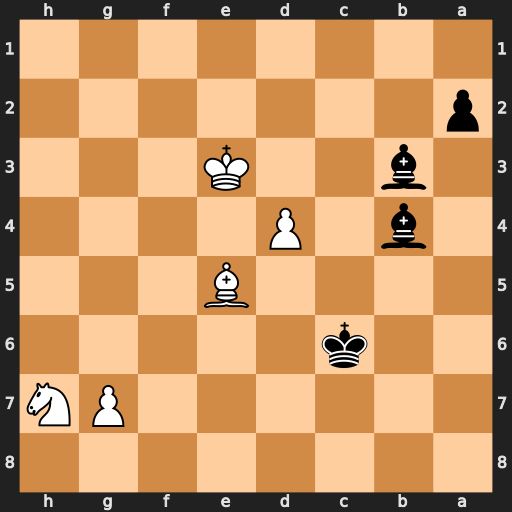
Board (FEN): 8/6PN/2k5/4B3/1b1P4/1b2K3/p7/8
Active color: b
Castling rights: -
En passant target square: -
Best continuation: Bd5 g8=Q Bxg8